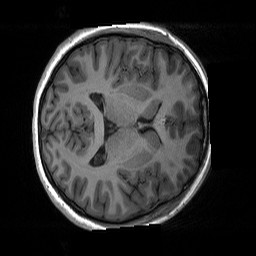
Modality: T1w
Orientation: axial
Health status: ill
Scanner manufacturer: siemens
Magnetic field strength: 3 T
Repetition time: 2.3 s
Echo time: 0.00226 s